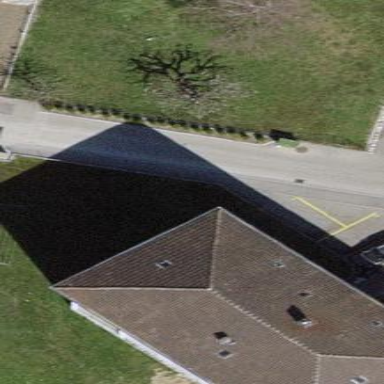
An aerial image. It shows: Apartment building with hipped roof.